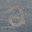
Label: 2